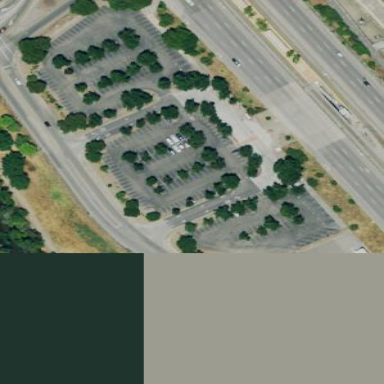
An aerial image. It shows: Parking area with surface dedicated for park and ride.